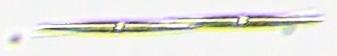
Label: Rhizosolenia